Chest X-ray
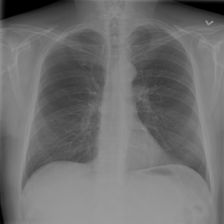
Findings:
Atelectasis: negative
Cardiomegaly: negative
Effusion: negative
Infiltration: positive
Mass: negative
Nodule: negative
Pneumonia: negative
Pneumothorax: negative
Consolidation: negative
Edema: negative
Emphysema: negative
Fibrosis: negative
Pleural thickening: negative
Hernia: negative